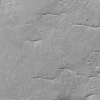
Atmospheric dust classification: not_dusty